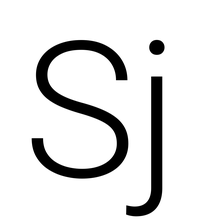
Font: Roboto_Light